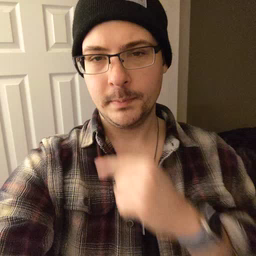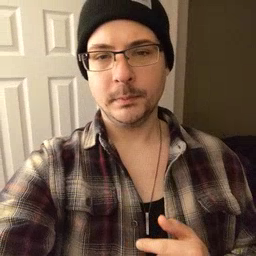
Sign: bug